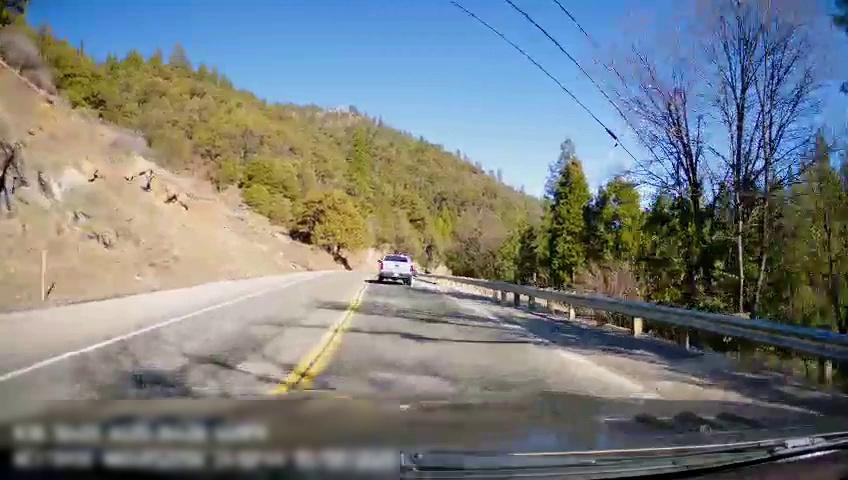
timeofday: Day
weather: Sunny
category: Drivable Space
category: Drivable Space
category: Vehicles | Truck
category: Lanes | Opposite Lane
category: Lanes | Current Lane
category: Lanes | Opposite Lane
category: Lanes | Current Lane